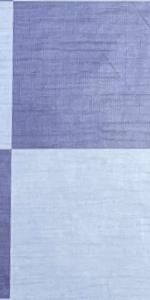
Label: Empty